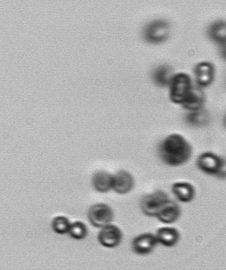
Label: Phaeocystis